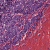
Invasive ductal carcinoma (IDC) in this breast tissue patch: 1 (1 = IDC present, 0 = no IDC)